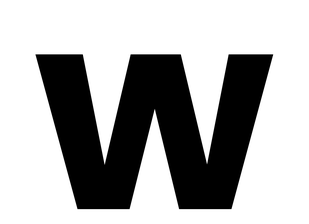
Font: Poppins-Bold